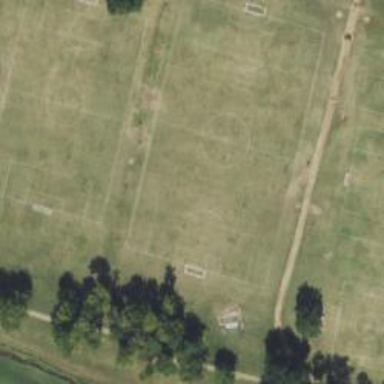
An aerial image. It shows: Soccer pitch for leisureland activities.